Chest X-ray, PA view. Patient: 55 years old, sex M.
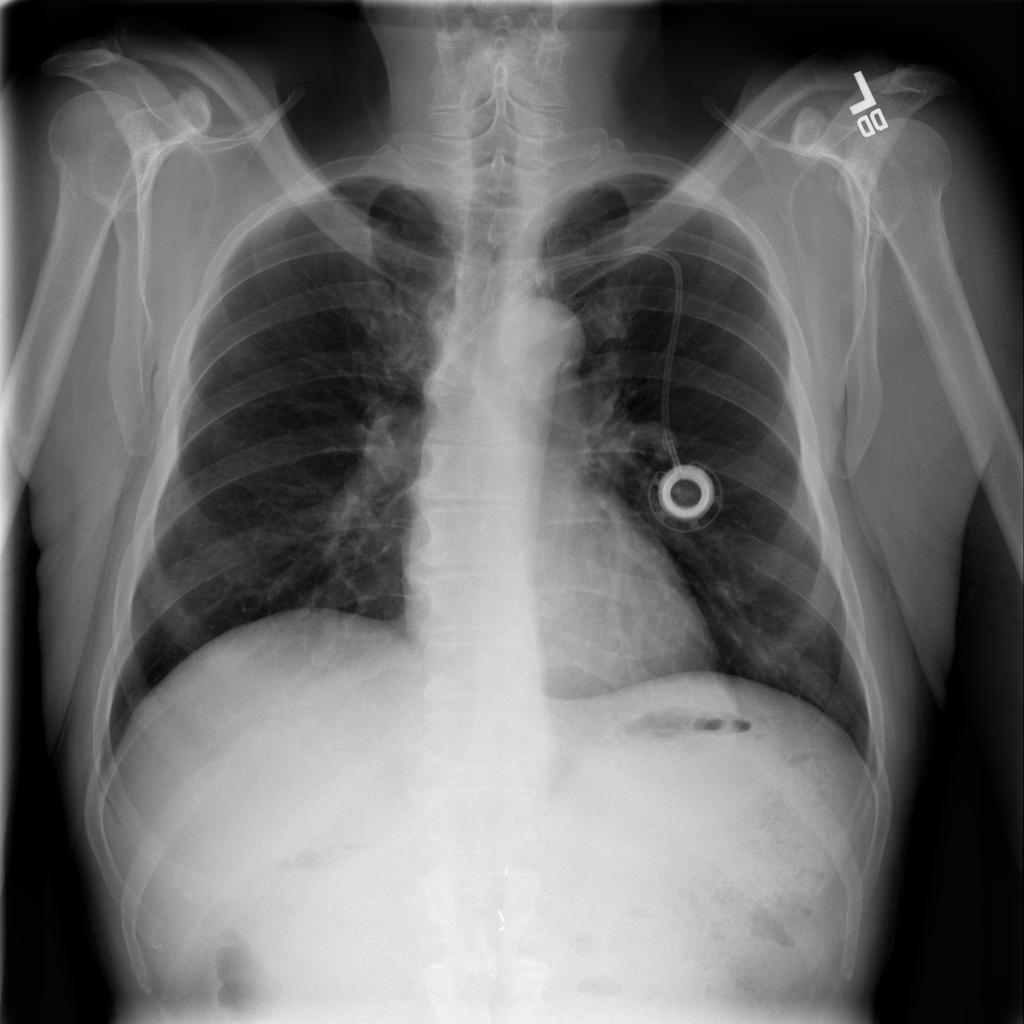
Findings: Atelectasis, Pneumonia